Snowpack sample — Loveland Pass, Silver Plume, Colorado, USA (2/11/26, 12:00 PM MST)
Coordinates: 39.663, -105.886
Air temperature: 35 °F
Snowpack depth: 82 cm
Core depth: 20 cm
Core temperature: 17.6 °F
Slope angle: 13°, slope face: 12°
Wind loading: high
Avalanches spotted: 1
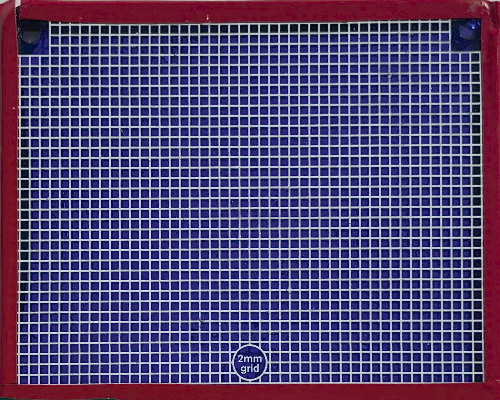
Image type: profile
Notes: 1 small avalanche spotted on the north side of the bowl, lots of wind loading